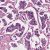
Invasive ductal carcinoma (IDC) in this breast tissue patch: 1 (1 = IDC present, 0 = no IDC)